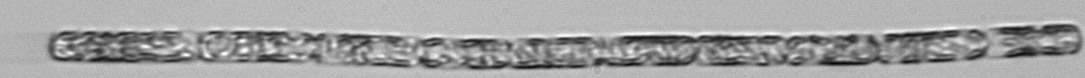
Label: Dactyliosolen_fragilissimus